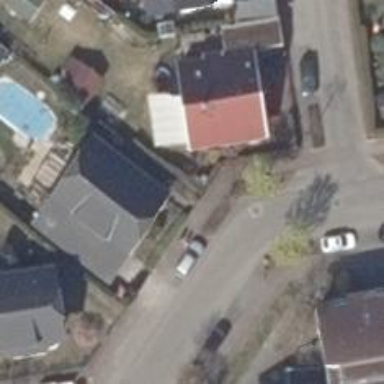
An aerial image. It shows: Sidewalk along the footway.